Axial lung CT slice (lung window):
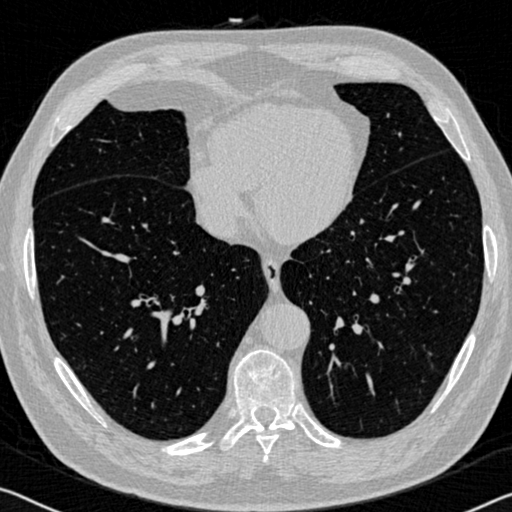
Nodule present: no